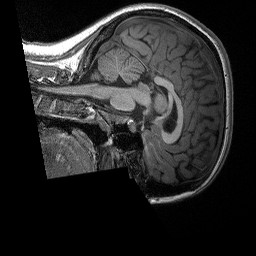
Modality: T1w
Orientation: sagittal
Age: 19
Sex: female
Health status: healthy
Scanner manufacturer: siemens
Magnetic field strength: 3 T
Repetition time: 2.3 s
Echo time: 0.00298 s